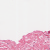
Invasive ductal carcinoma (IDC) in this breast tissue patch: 1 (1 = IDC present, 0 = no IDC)